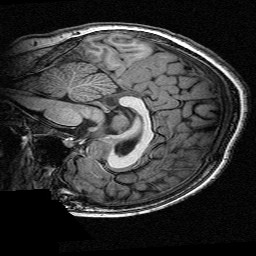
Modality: T1w
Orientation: sagittal
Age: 12
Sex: male
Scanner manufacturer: siemens
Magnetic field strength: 3 T
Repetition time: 2.3 s
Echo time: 0.00336 s